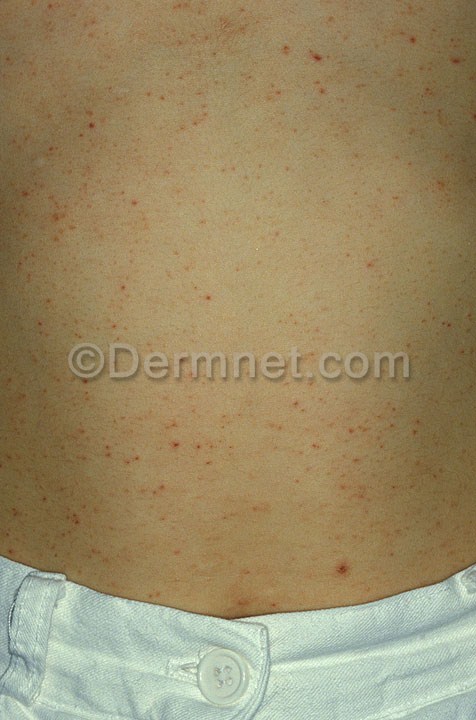
Disease: Scabies Lyme Disease and other Infestations and Bites